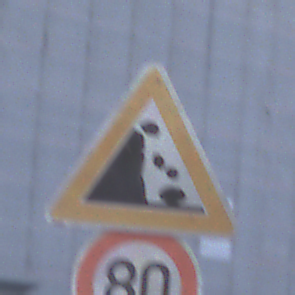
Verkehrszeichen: SteinschlagLinks
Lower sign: Geschwindigkeit80
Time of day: SunriseSunset
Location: Outdoor (Urban)
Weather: PartlyCloudy
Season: NotSpecified
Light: Natural